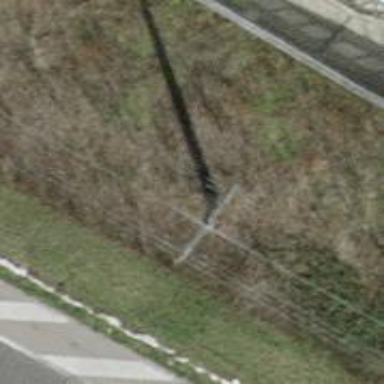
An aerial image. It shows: Concrete power pole.